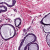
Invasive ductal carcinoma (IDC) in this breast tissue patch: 0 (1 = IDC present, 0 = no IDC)